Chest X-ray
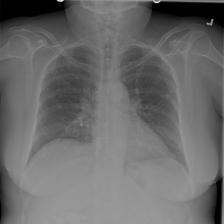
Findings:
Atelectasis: negative
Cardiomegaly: negative
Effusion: negative
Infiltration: negative
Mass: negative
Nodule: negative
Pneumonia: negative
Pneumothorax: negative
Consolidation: negative
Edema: negative
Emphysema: negative
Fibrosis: negative
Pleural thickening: negative
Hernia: negative